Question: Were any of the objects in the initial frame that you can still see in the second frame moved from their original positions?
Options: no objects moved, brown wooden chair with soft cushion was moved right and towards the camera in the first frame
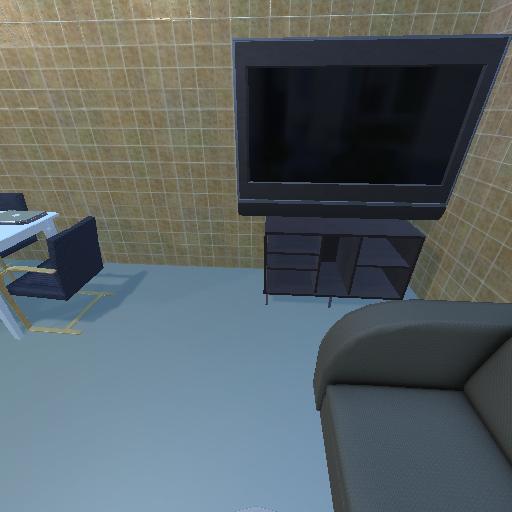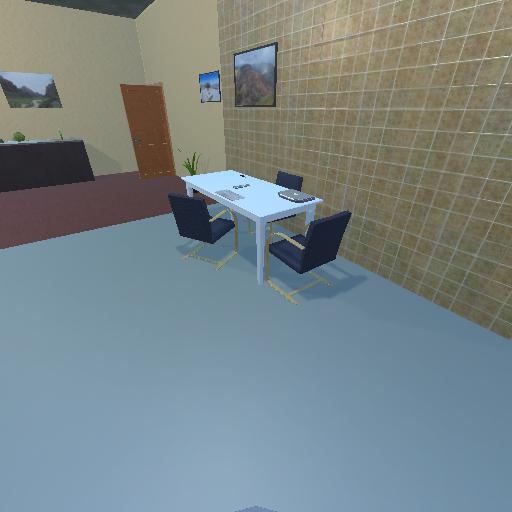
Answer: no objects moved